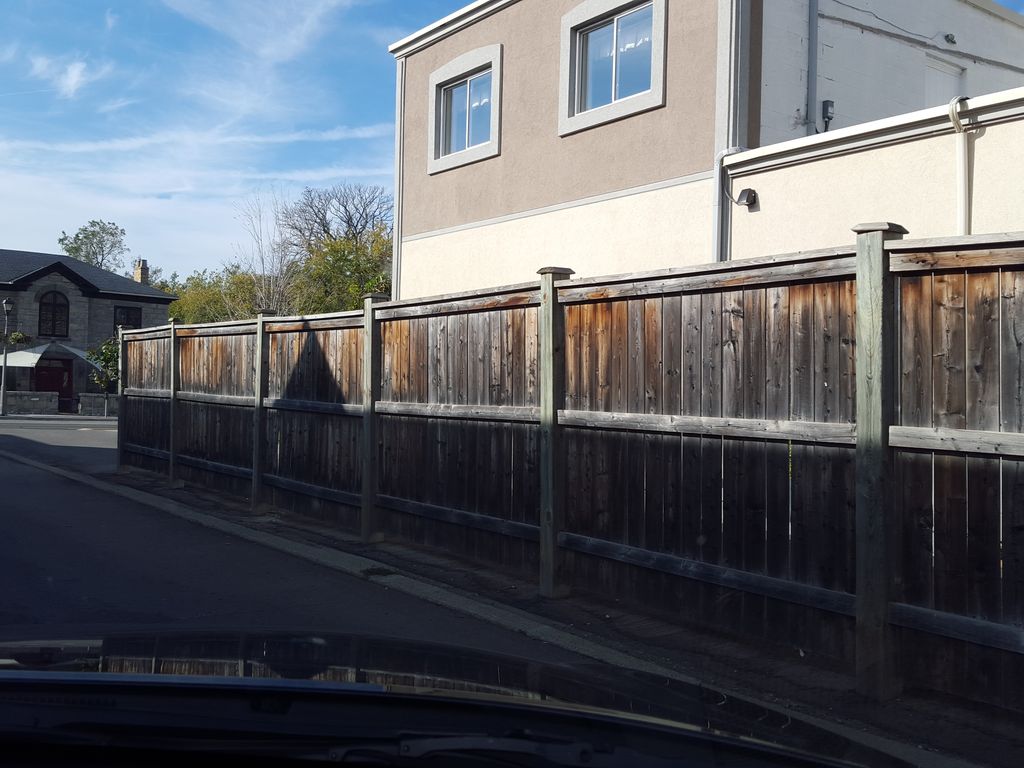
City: hamilton